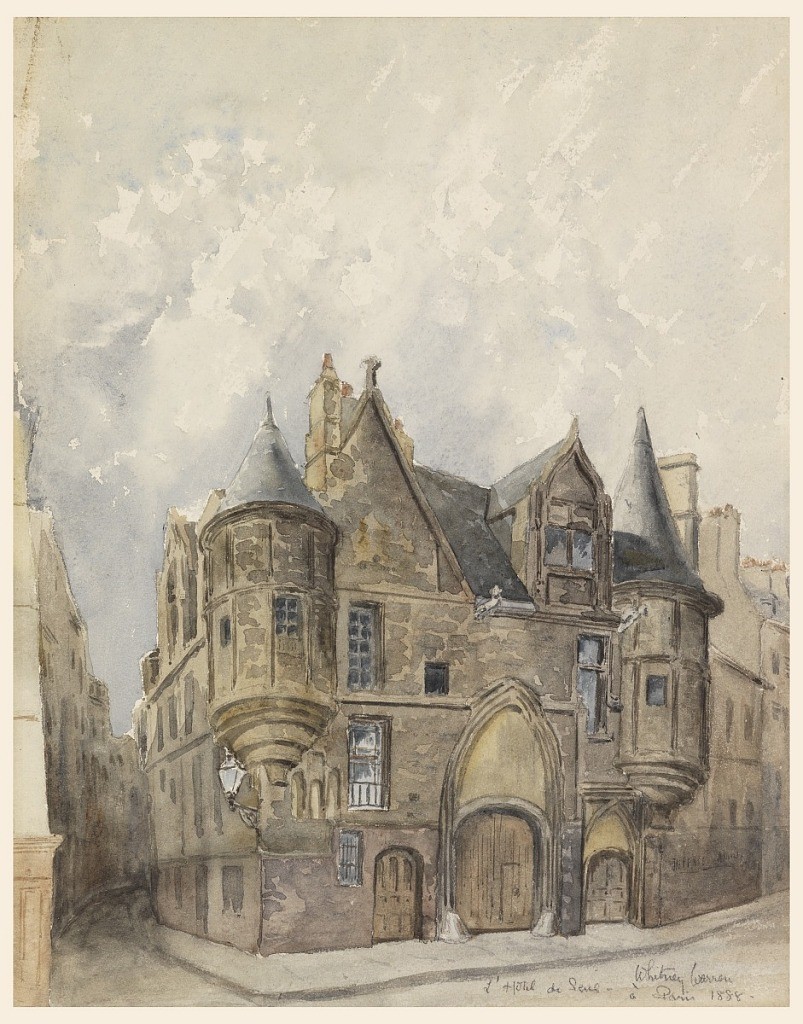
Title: Hotel de Sens, Paris
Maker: Whitney Warren Jr., American, 1864–1943
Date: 1888
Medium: Brush and watercolor on paper
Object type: Drawing
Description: View showing the hotel from the corner. Shows the front facade and part of the left side.